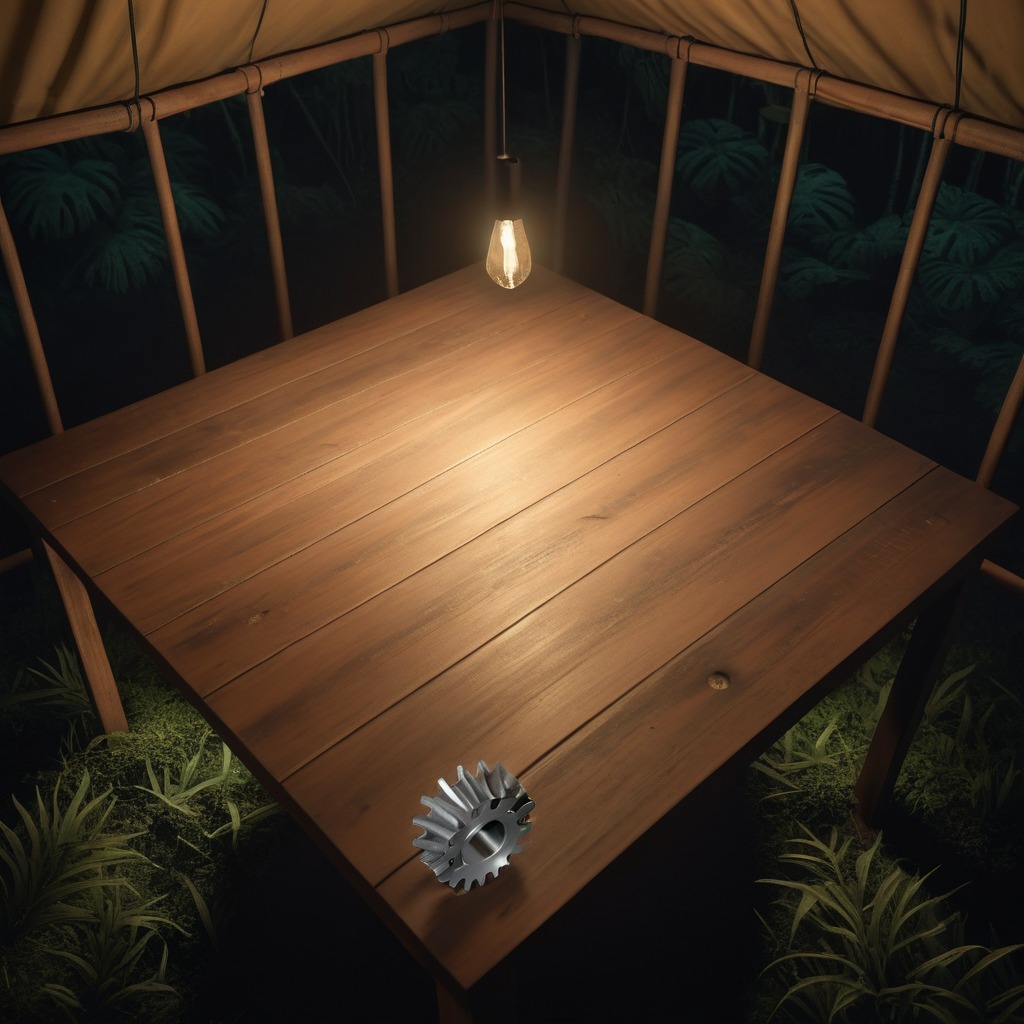
A steel gear with teeth is lying on a wooden table inside a jungle field workshop tent at night.